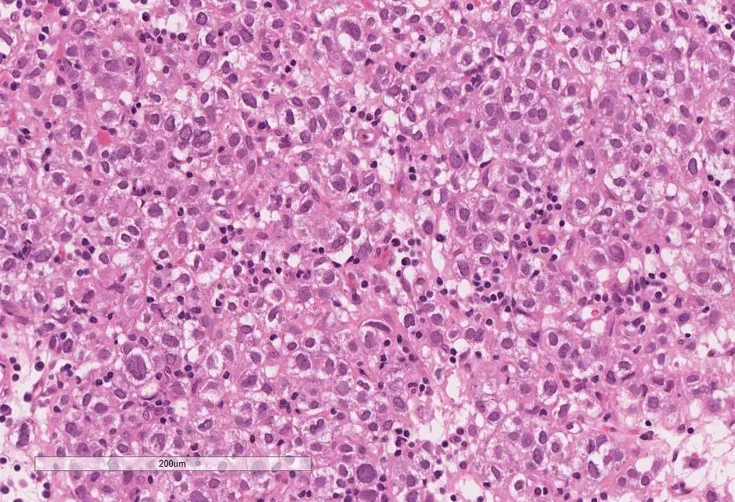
Excision of the adrenal tumour showing features consistent with an adrenal cortical carcinoma. Note the clear cytoplasm, marked nuclear atypia and patchy lymphoplasmacytic infiltrate. Areas of cells with eosinophilic cytoplasm, frequent mitoses, confluent necrosis, oedema, hyalinisation and haemorrhage were noted in other sections.
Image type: pathology (h&e)